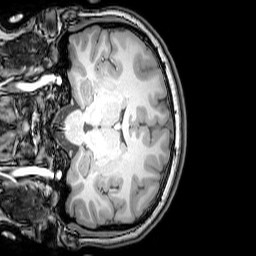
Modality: T1w
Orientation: coronal
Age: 21
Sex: female
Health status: healthy
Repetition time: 0.081 s
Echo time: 0.037 s